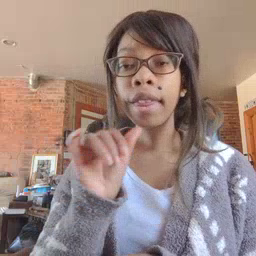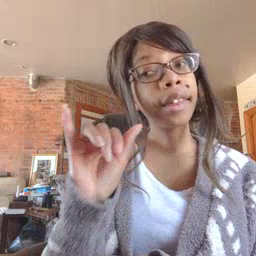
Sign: that